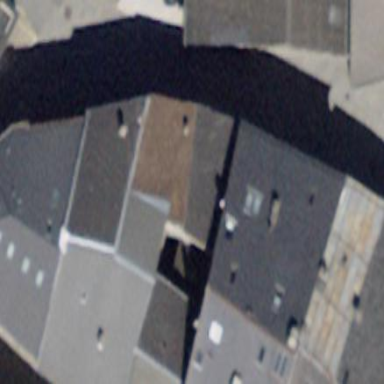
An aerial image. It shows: Terrace building.